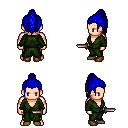
a pixel art fantasy rpg character, male body template, human, light skin, green robe, gold greaves, blue long topknot hairstyle, brown shoes, dagger, four views (front, back, left, right), 2x2 character sprite sheet, small pixel art, hard edges, no anti-aliasing